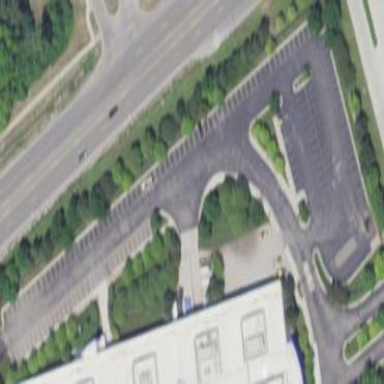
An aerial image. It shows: Parking area.